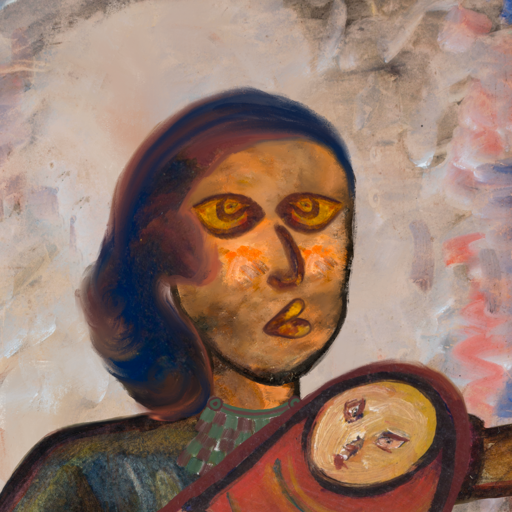
Background: Roy_Bahadur, Head And Neck Side: Gypsy_Queen, Face Side: Comrade, Bust: Mosgoul, Hair Side: Mother_And_Son_Son, Head Accessory: Blank, Second Necklace: After_Raid, Necklace: Blank, Baby: After_Raid_Baby